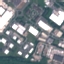
Land use / land cover class: Industrial